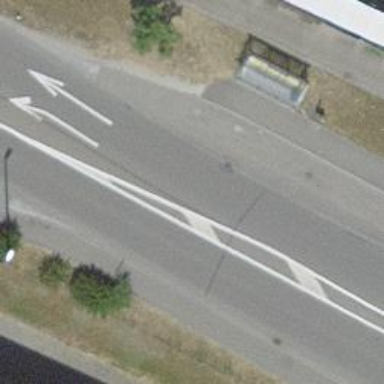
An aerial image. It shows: Bus stop with designated public transport stop position.